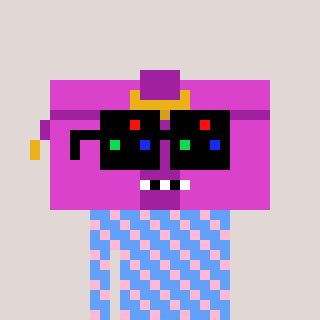
a pixel art character with square black sunglasses, a clutch-shaped head and a blue-colored body on a warm background